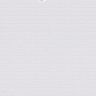
Metastatic tissue present: no